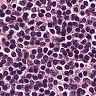
Metastatic tissue present: no